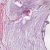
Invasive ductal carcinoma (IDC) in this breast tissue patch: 0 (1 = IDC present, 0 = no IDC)